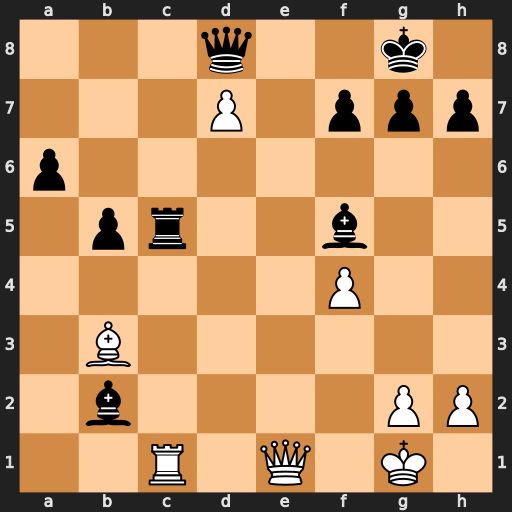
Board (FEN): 3q2k1/3P1ppp/p7/1pr2b2/5P2/1B6/1b4PP/2R1Q1K1
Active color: w
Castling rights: -
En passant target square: -
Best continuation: Qe8+ Qxe8 dxe8=Q#